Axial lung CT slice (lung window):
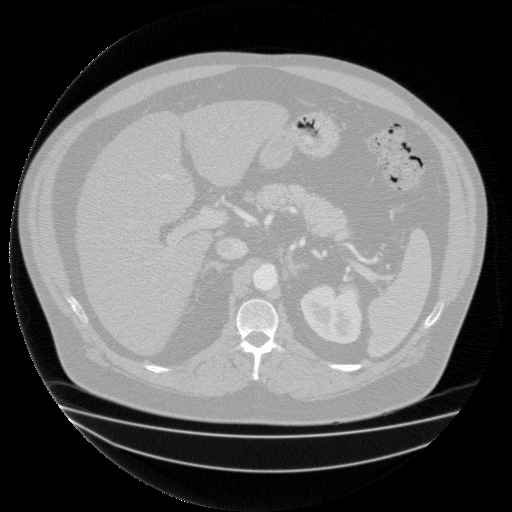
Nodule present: no